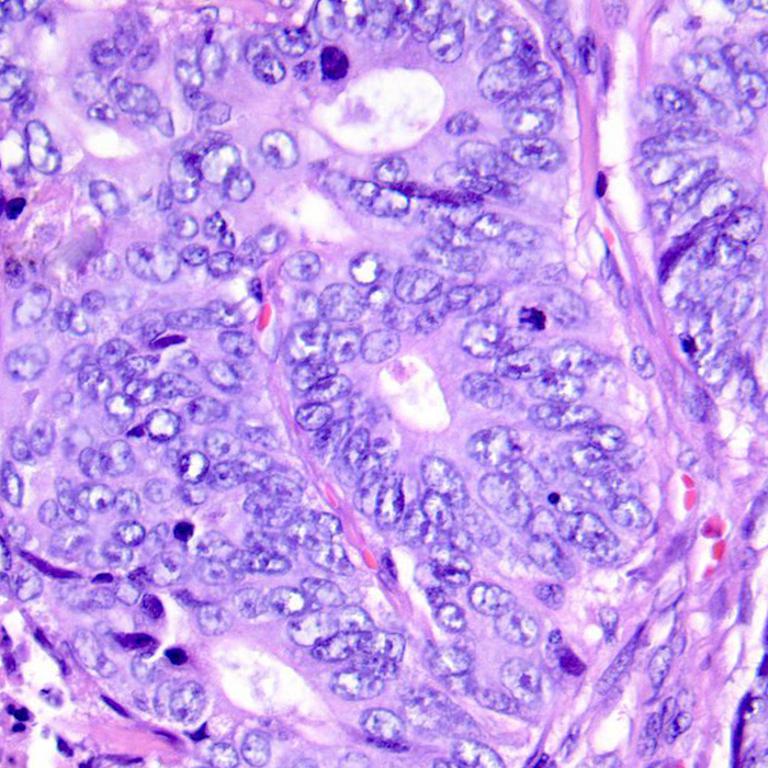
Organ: colon
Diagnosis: adenocarcinomas